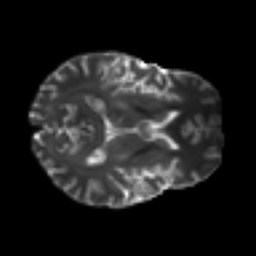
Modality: T2w
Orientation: axial
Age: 36
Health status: ill
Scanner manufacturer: philips
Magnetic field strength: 3 T
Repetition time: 9 s
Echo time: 0.127 s